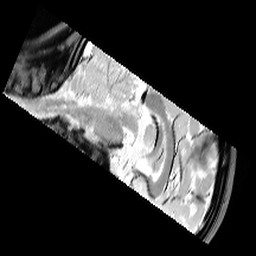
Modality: PDw
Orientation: sagittal
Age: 23
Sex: female
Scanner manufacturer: siemens
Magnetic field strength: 3 T
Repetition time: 6.49 s
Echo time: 0.016 s